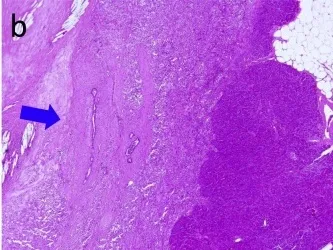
Histological examination of the surgical specimen reveals that the tumor cells have monotonous small, oval nuclei, and form the pseudo-papillary structure in a hemorrhagic background (a).
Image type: pathology (h&e)